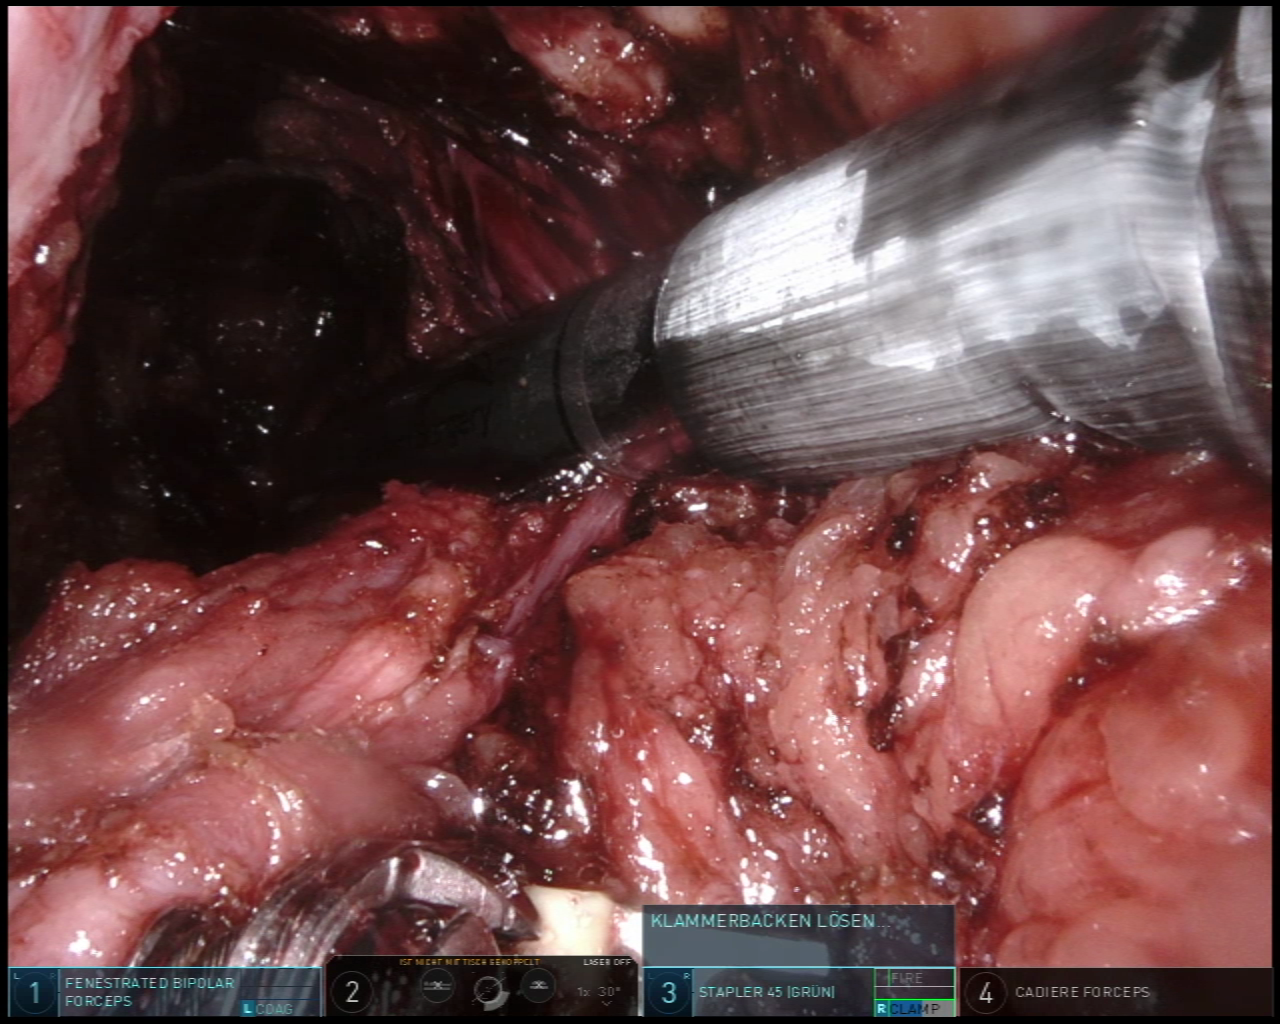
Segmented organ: vesicular_glands
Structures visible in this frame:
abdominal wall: no
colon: no
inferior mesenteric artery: no
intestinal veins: no
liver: no
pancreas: no
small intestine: no
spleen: no
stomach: no
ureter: no
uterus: no
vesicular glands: yes